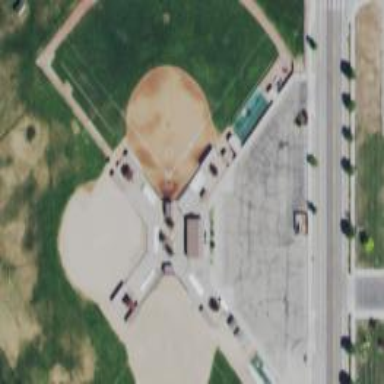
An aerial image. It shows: Sports centre specializing in baseball on leisure land.